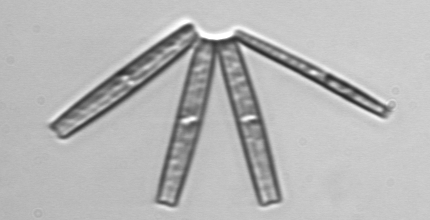
Label: Thalassionema